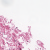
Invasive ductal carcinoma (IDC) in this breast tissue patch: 0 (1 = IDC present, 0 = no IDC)